Field crop: maize
Growth stage: 1
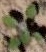
Species: chenopodium